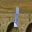
Label: 1